Field crop: maize
Growth stage: 1
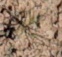
Species: lolium